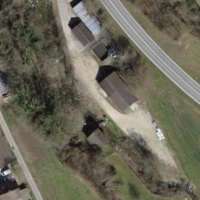
EUNIS habitat code: 24
Species observed at this site:
Pseudochorthippus parallelus
Chorthippus biguttulus